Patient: sex M, age 64
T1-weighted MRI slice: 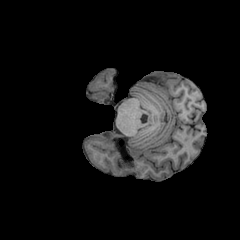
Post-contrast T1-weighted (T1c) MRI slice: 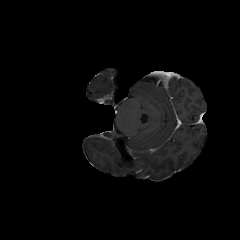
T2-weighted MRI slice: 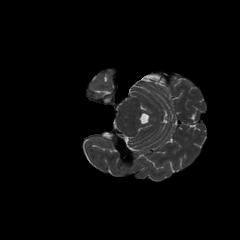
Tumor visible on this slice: no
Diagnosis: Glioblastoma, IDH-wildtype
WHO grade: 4